Field crop: tomato
Growth stage: 2
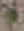
Species: solanum